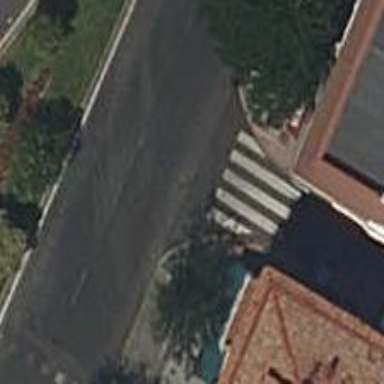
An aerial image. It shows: Asphalt footway with uncontrolled crossing. The crossing has markings.